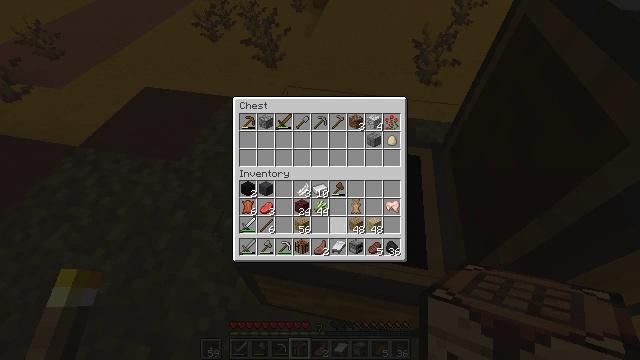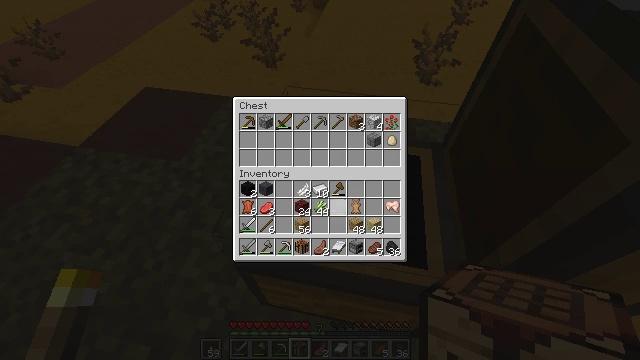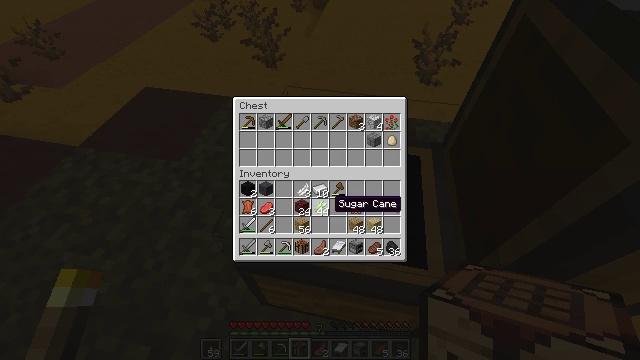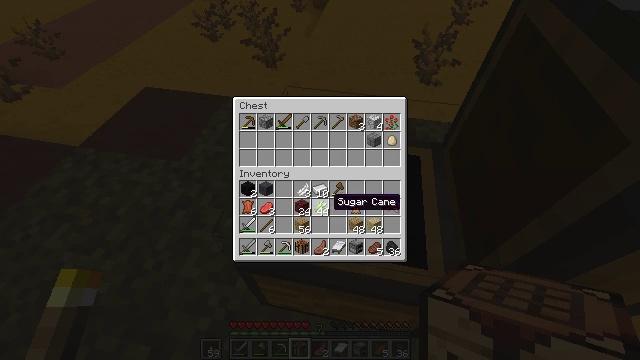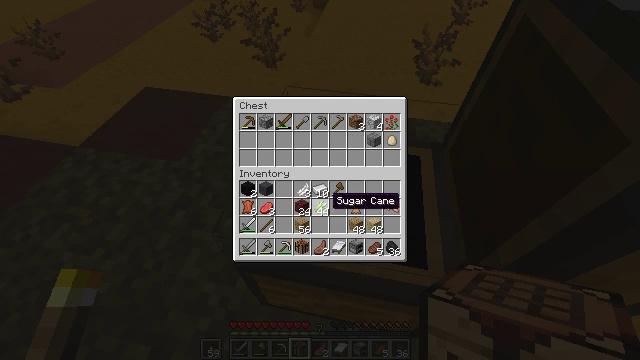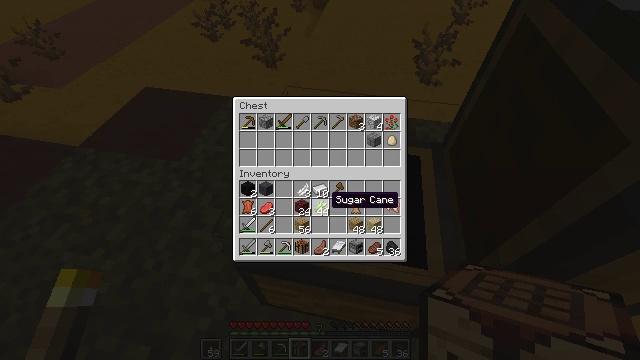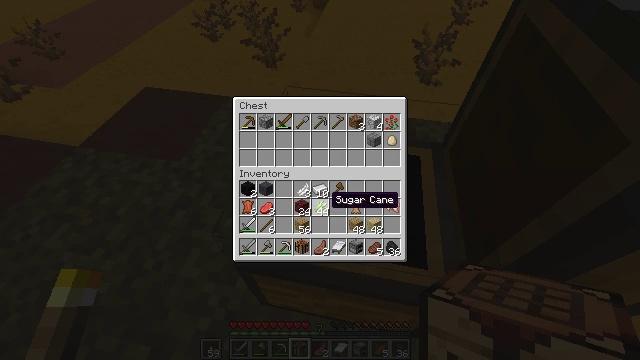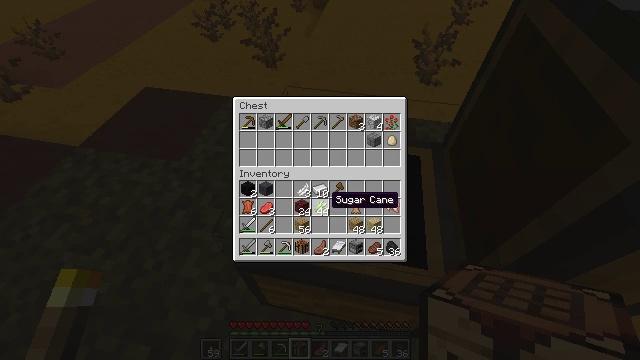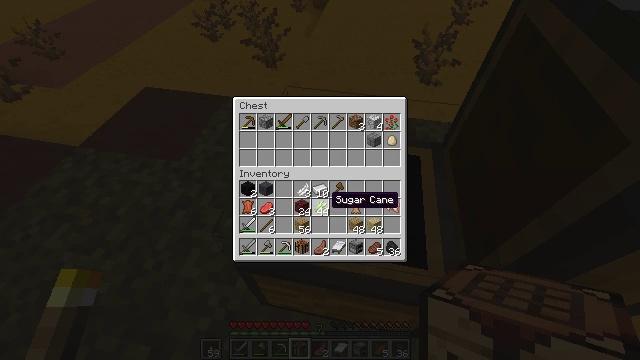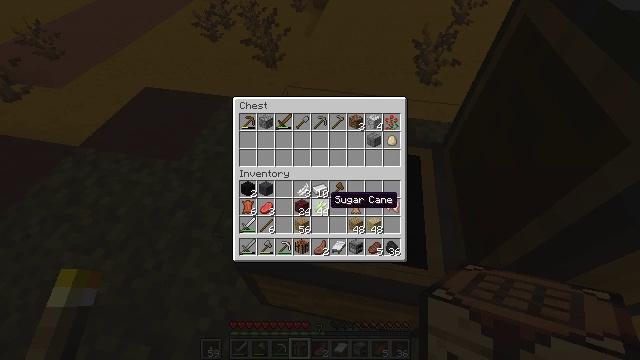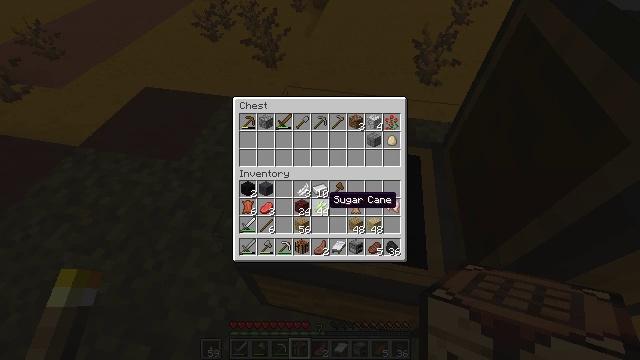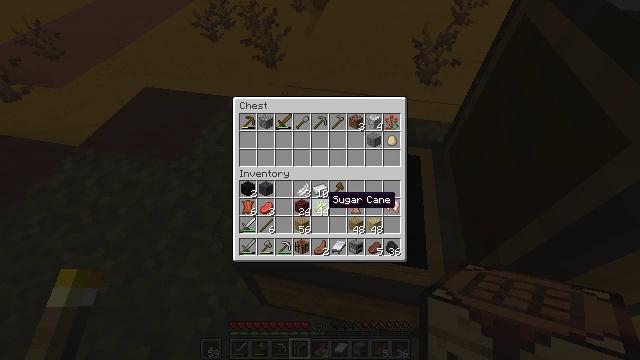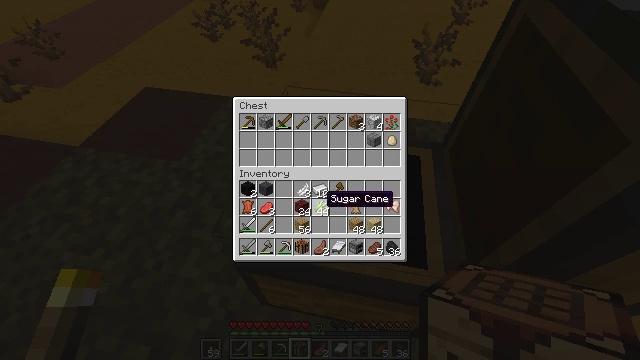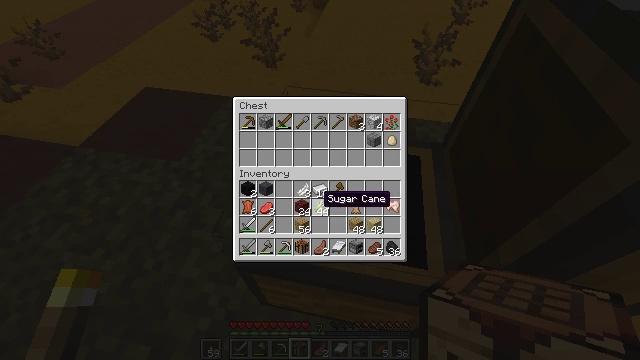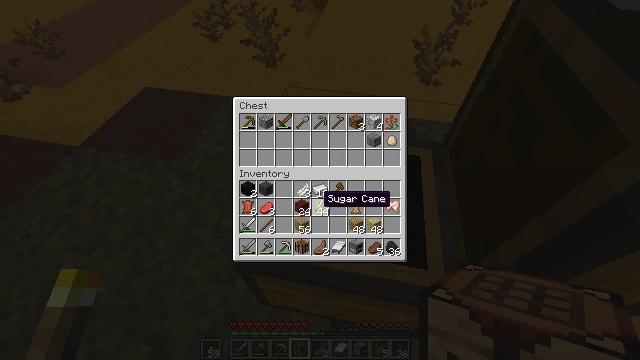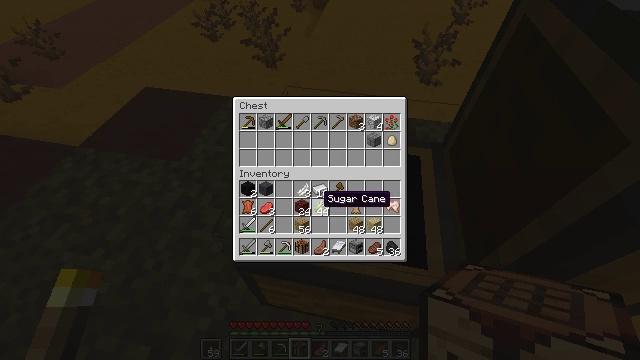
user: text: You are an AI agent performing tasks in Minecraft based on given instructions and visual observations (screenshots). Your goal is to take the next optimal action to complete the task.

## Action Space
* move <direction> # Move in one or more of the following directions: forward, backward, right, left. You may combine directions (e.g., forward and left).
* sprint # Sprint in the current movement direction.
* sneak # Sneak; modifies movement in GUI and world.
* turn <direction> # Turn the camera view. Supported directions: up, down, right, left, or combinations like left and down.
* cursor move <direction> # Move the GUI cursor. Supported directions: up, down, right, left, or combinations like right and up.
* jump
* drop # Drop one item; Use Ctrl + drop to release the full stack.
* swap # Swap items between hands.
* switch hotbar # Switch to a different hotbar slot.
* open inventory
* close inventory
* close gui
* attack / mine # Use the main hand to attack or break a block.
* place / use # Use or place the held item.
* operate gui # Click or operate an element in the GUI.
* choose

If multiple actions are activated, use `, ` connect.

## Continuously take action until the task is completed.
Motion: motion action
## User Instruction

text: Gather brown terracotta from a building.
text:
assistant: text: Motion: no_op
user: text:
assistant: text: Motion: no_op
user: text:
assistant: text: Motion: no_op
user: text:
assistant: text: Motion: no_op
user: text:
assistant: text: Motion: no_op
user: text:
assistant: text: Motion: no_op
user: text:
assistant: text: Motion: no_op
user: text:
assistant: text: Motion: no_op
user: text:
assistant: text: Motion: no_op
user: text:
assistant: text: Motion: no_op
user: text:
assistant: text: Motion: no_op
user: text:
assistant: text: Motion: no_op
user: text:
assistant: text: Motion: no_op
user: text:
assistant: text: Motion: no_op
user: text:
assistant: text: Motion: no_op
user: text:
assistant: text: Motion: no_op
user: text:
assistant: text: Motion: no_op
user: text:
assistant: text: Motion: no_op
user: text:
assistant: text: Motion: no_op
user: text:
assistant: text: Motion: no_op
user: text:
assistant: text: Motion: no_op
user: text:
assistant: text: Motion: no_op
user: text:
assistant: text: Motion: no_op
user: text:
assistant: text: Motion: no_op
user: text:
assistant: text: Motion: no_op
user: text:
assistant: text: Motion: no_op
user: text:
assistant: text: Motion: no_op
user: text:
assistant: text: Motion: no_op
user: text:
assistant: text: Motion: operate gui
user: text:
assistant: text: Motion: operate gui